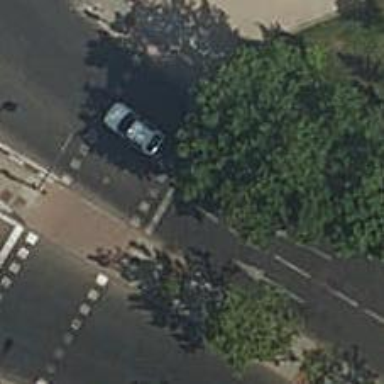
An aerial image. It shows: Road with traffic signals.